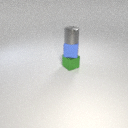
small blue rubber cube above small green metal cube